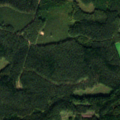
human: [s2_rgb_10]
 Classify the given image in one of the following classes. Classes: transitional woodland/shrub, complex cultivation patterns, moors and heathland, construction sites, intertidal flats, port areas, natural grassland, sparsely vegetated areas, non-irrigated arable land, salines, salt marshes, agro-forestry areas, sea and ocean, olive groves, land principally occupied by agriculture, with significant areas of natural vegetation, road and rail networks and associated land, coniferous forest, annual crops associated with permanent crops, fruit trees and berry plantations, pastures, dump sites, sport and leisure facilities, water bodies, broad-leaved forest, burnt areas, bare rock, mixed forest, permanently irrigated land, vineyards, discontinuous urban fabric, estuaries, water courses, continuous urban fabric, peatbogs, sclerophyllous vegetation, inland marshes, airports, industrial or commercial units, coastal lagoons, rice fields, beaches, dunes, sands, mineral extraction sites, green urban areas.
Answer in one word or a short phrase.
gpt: coniferous forest, mixed forest, transitional woodland/shrub